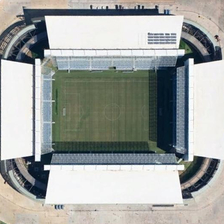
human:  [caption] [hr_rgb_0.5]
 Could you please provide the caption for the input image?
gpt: a football field is in a white stadium .

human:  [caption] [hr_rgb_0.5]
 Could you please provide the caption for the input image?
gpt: a football field is in a white stadium .

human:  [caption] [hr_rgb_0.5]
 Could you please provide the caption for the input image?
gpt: a football field is in a white stadium .

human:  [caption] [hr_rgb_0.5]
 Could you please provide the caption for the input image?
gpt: a football field is in a white stadium .

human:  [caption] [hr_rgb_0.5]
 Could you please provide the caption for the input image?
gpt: a football field is in a white stadium .